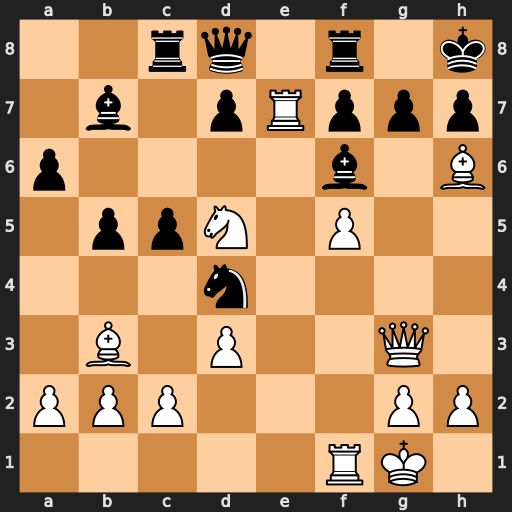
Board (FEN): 2rq1r1k/1b1pRppp/p4b1B/1ppN1P2/3n4/1B1P2Q1/PPP3PP/5RK1
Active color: w
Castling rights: -
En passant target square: -
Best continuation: Nxf6 Ne2+ Rxe2